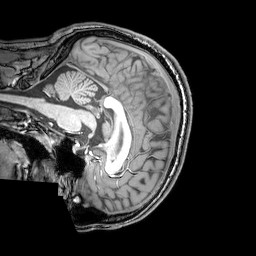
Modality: T1w
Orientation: sagittal
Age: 22
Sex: male
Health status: healthy
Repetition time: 0.081 s
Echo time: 0.037 s